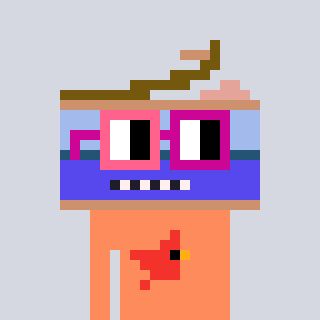
a pixel art character with square pink and red glasses, a canned ham-shaped head and a peachy-colored body on a cool background